Interaction volume radius: 10 \u00c5
Interaction volume height: 30 \u00c5
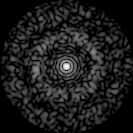
Disorder parameter: 0.8208